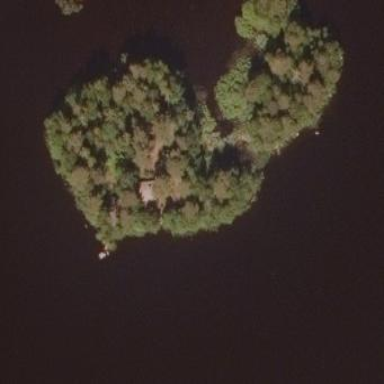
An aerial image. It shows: Islet.